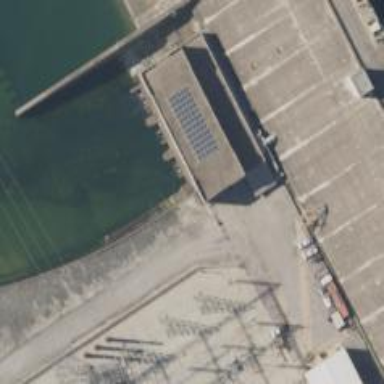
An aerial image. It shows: Hydro power generator.